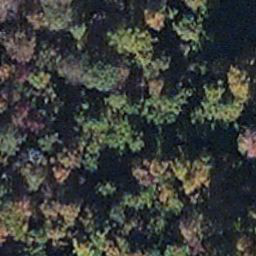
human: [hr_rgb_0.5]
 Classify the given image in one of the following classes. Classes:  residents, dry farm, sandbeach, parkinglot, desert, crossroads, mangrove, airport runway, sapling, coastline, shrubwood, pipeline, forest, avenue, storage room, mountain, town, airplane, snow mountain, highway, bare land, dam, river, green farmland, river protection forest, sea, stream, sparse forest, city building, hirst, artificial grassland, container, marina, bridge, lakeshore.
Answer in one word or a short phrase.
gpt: mangrove